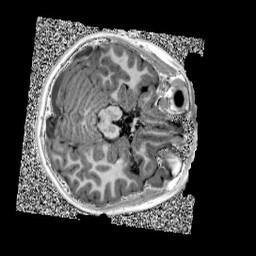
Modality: UNIT1
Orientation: axial
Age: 12
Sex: female
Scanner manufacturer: siemens
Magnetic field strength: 3 T
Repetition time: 4 s
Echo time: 0.00299 s